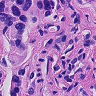
Metastatic tissue present: yes